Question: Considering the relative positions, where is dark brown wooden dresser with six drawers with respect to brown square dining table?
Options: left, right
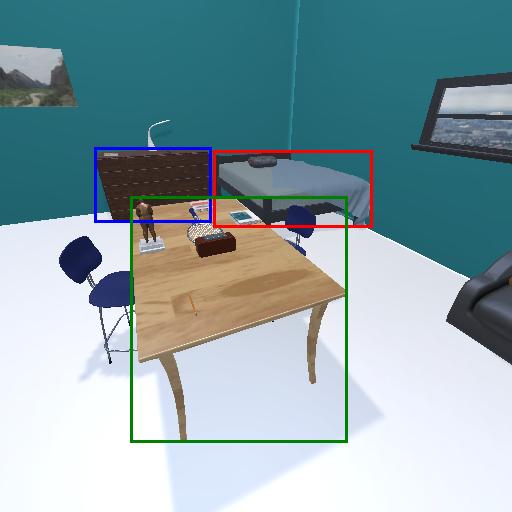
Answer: left